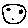
Label: moon